Question: I'm constructing a plot that uses geom_tile and then outputting it to .pdf (using pdf("filename",...)). However, when I do, the .pdf result has tiny lines (striations, as one person put it) running through it. I've attached an image showing the problem.
Googling let to <URL>, but the only real advice in there was to try passing size=0 to geom_tile, which I did with no effect. Any suggestions on how I can fix these? I'd like to use this as a figure in a paper, but it's not going to work like this.
Minimal code:
'''
require(ggplot2)
require(scales)
require(reshape)
volcano3d <- melt(volcano)
names(volcano3d) <- c("x", "y", "z")
v <- ggplot(volcano3d, aes(x, y, z = z))
pdf("mew.pdf")
print(v + geom_tile(aes(fill=z)) + stat_contour(size=2) + scale_fill_gradient("z"))
'''
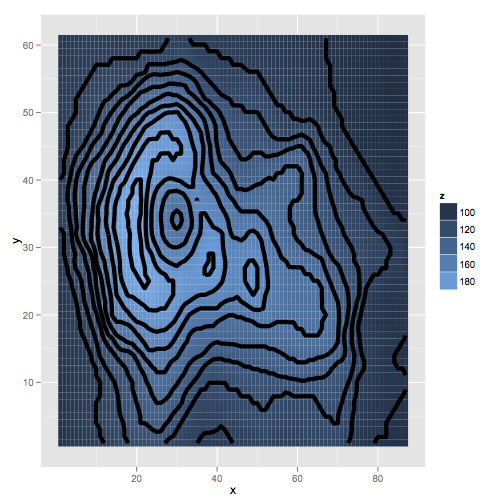
Answer: This happens because the default 'colour' of the tiles in 'geom_tile' seems to be white.
To fix this, you need to map the 'colour' to z in the same way as 'fill'.
'''
print(v +
geom_tile(aes(fill=z, colour=z), size=1) +
stat_contour(size=2) +
scale_fill_gradient("z")
)
'''